Field crop: tomato
Growth stage: 1
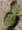
Species: solanum